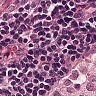
Metastatic tissue present: no